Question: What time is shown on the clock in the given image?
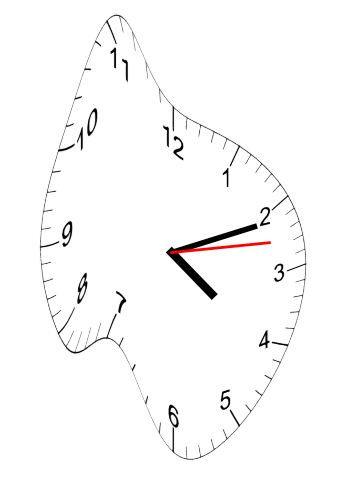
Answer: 04:11:13